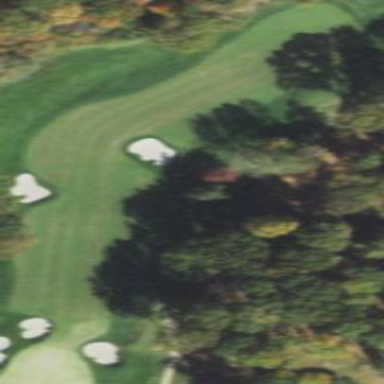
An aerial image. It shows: Golf fairway surrounded by grass.